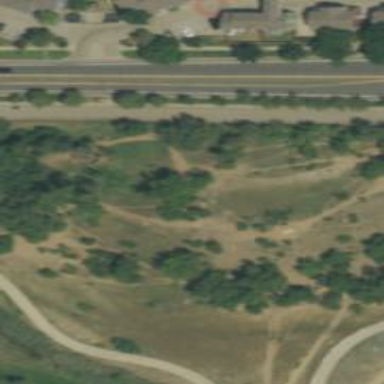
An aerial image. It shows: Disc golf hole.